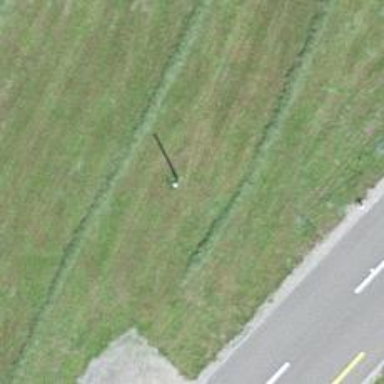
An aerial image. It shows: Minor power line.